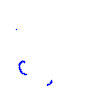
Particle: proton